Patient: sex F, age 63
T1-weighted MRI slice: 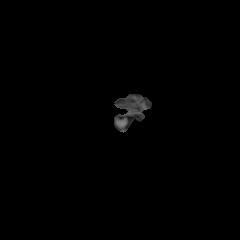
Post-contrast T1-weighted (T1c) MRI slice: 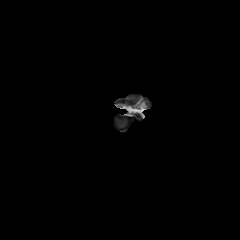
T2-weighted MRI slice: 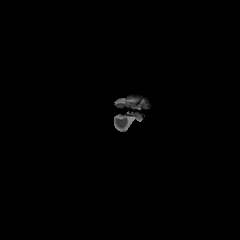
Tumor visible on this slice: no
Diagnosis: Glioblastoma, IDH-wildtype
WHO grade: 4